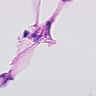
Metastatic tissue present: no